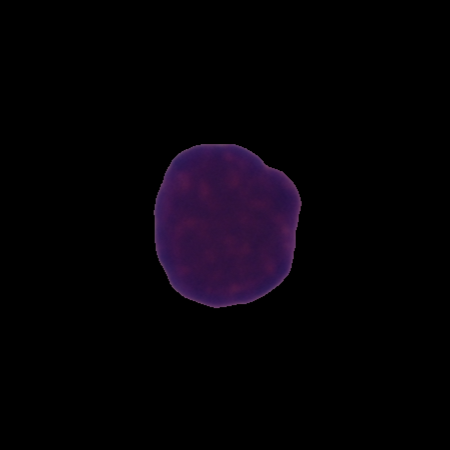
Label: healthy